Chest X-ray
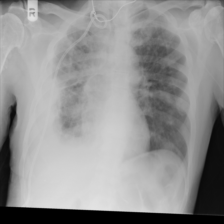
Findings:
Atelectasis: negative
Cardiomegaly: negative
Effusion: negative
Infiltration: negative
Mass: negative
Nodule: negative
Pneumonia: negative
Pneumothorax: negative
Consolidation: negative
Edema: negative
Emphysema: negative
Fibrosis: negative
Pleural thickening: negative
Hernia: negative